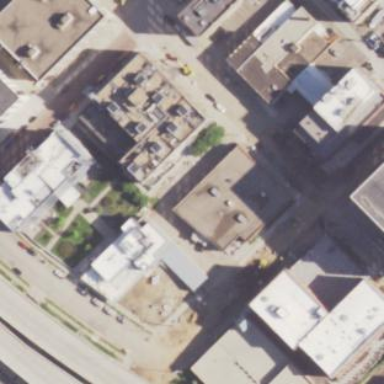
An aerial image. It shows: Building.